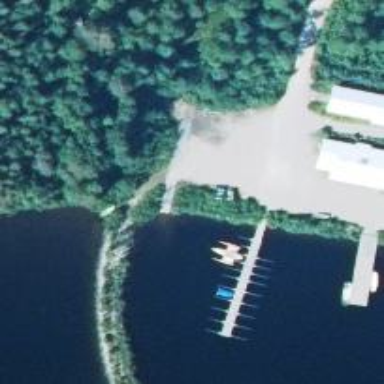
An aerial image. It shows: Slipway on leisure land.